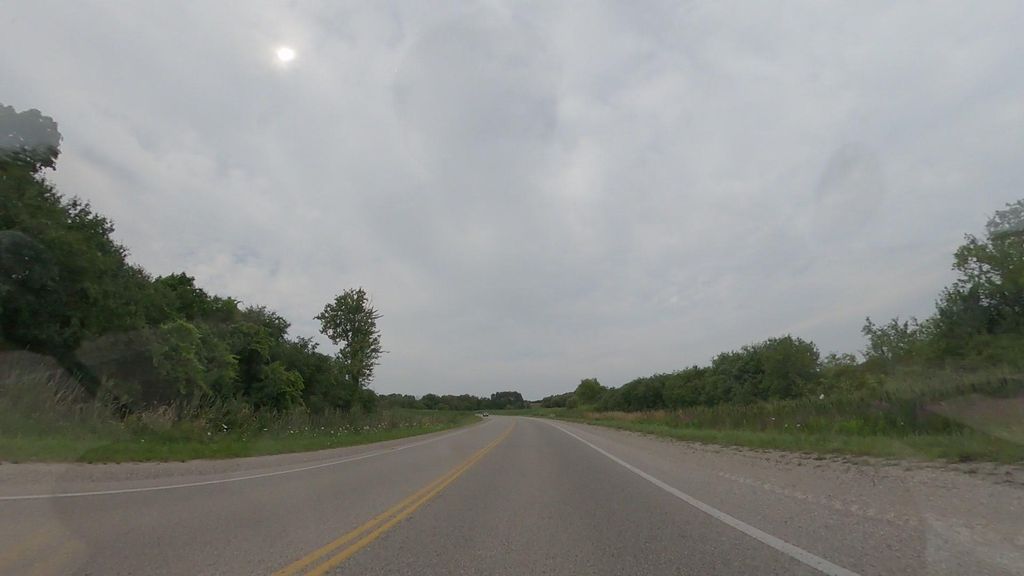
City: kitchener-waterloo